Question: I want to print 'elapsedTime' using a println or NSLog statement. How to convert 'NSTimeInterval elapsedTime' to String to print it?
'''
t_start = NSDate()
var elapsedTime = NSDate.timeIntervalSinceDate(t_start)
println("in applicationDidEnterBackground, elapsedTime = " + elapsedTime)
'''

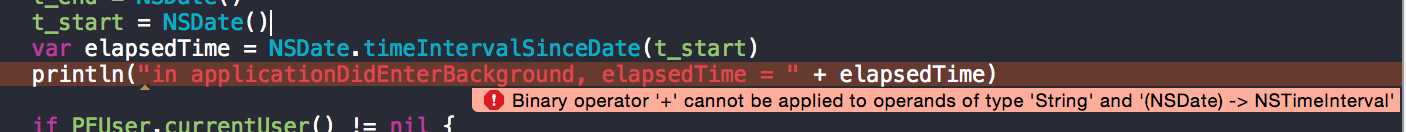
Answer: There is a syntax error:
'NSDate.timeIntervalSinceDate(t_start)' should be 'NSDate().timeIntervalSinceDate(t_start)'.
Then use String Interpolation in the println statement.
Here is a corrected version:
'''
let t_start = NSDate()
let elapsedTime = NSDate().timeIntervalSinceDate(t_start)
println("in applicationDidEnterBackground, elapsedTime =\(elapsedTime)")
'''
Output:
> "in applicationDidEnterBackground, elapsedTime =0.00790297985076904"
With fewer decimal points use String format:
'''
println(String(format: "in applicationDidEnterBackground, elapsedTime =: %.3f sec", elapsedTime))
'''
Output
> in applicationDidEnterBackground, elapsedTime =: 0.008 sec